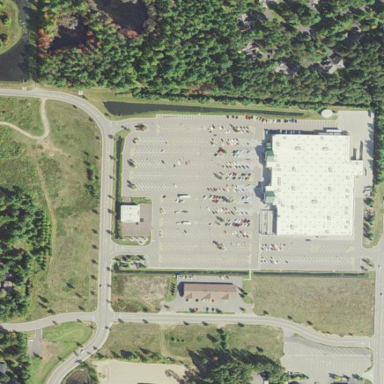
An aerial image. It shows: Retail area.